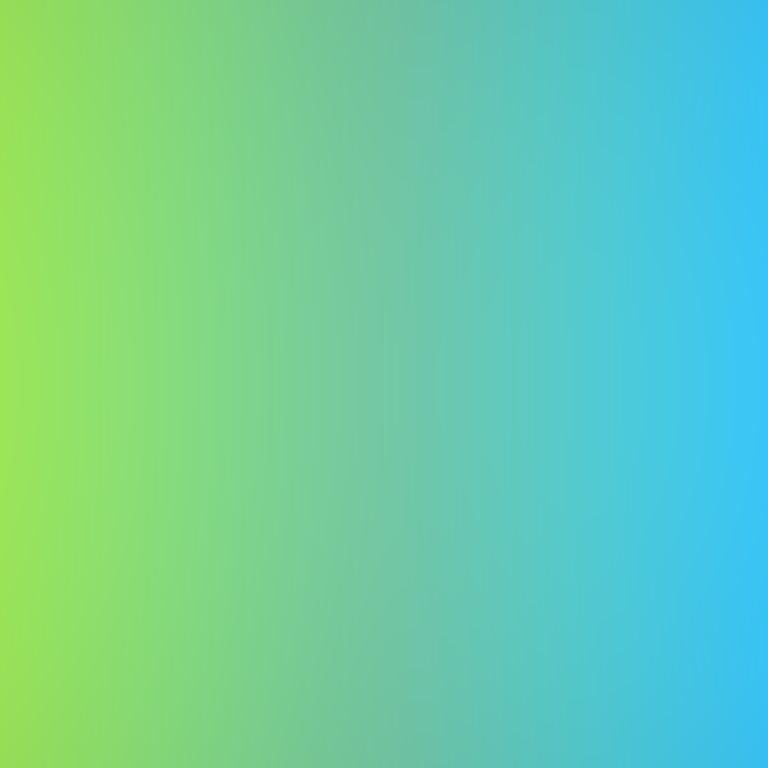
Abstract light effect, smooth gradient from soft green to gentle blue, calm atmosphere, diffuse light, no room, no furniture, no objects.